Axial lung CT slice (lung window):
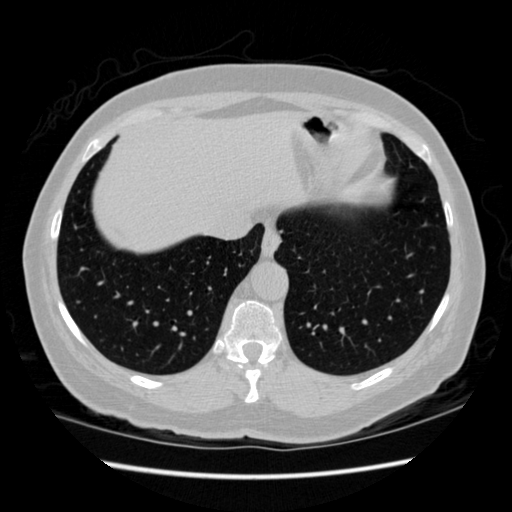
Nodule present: no